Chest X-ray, AP view. Patient: 64 years old, sex M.
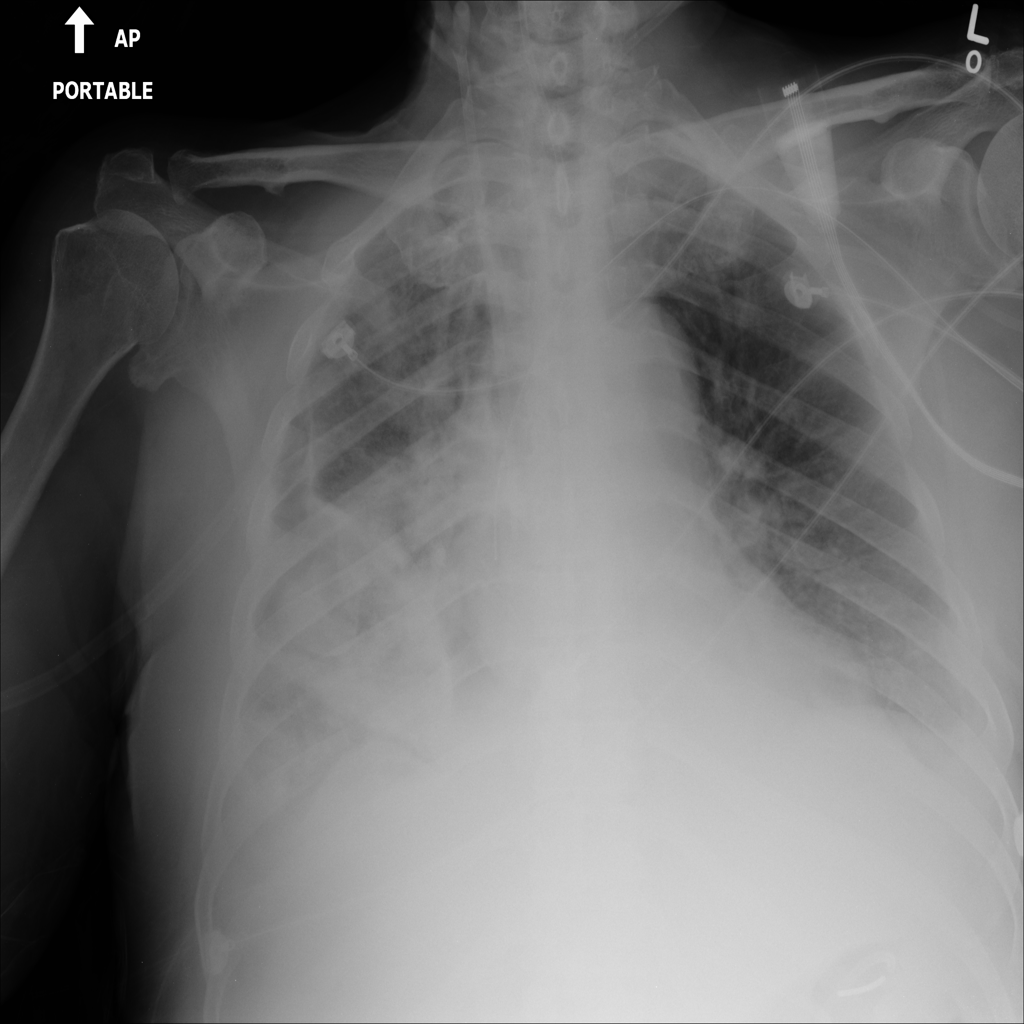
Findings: Infiltration